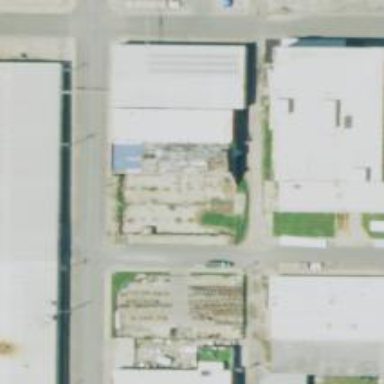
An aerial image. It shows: Industrial area.